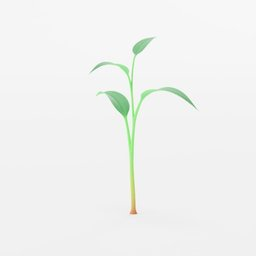
Label: nature